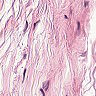
Metastatic tissue present: no